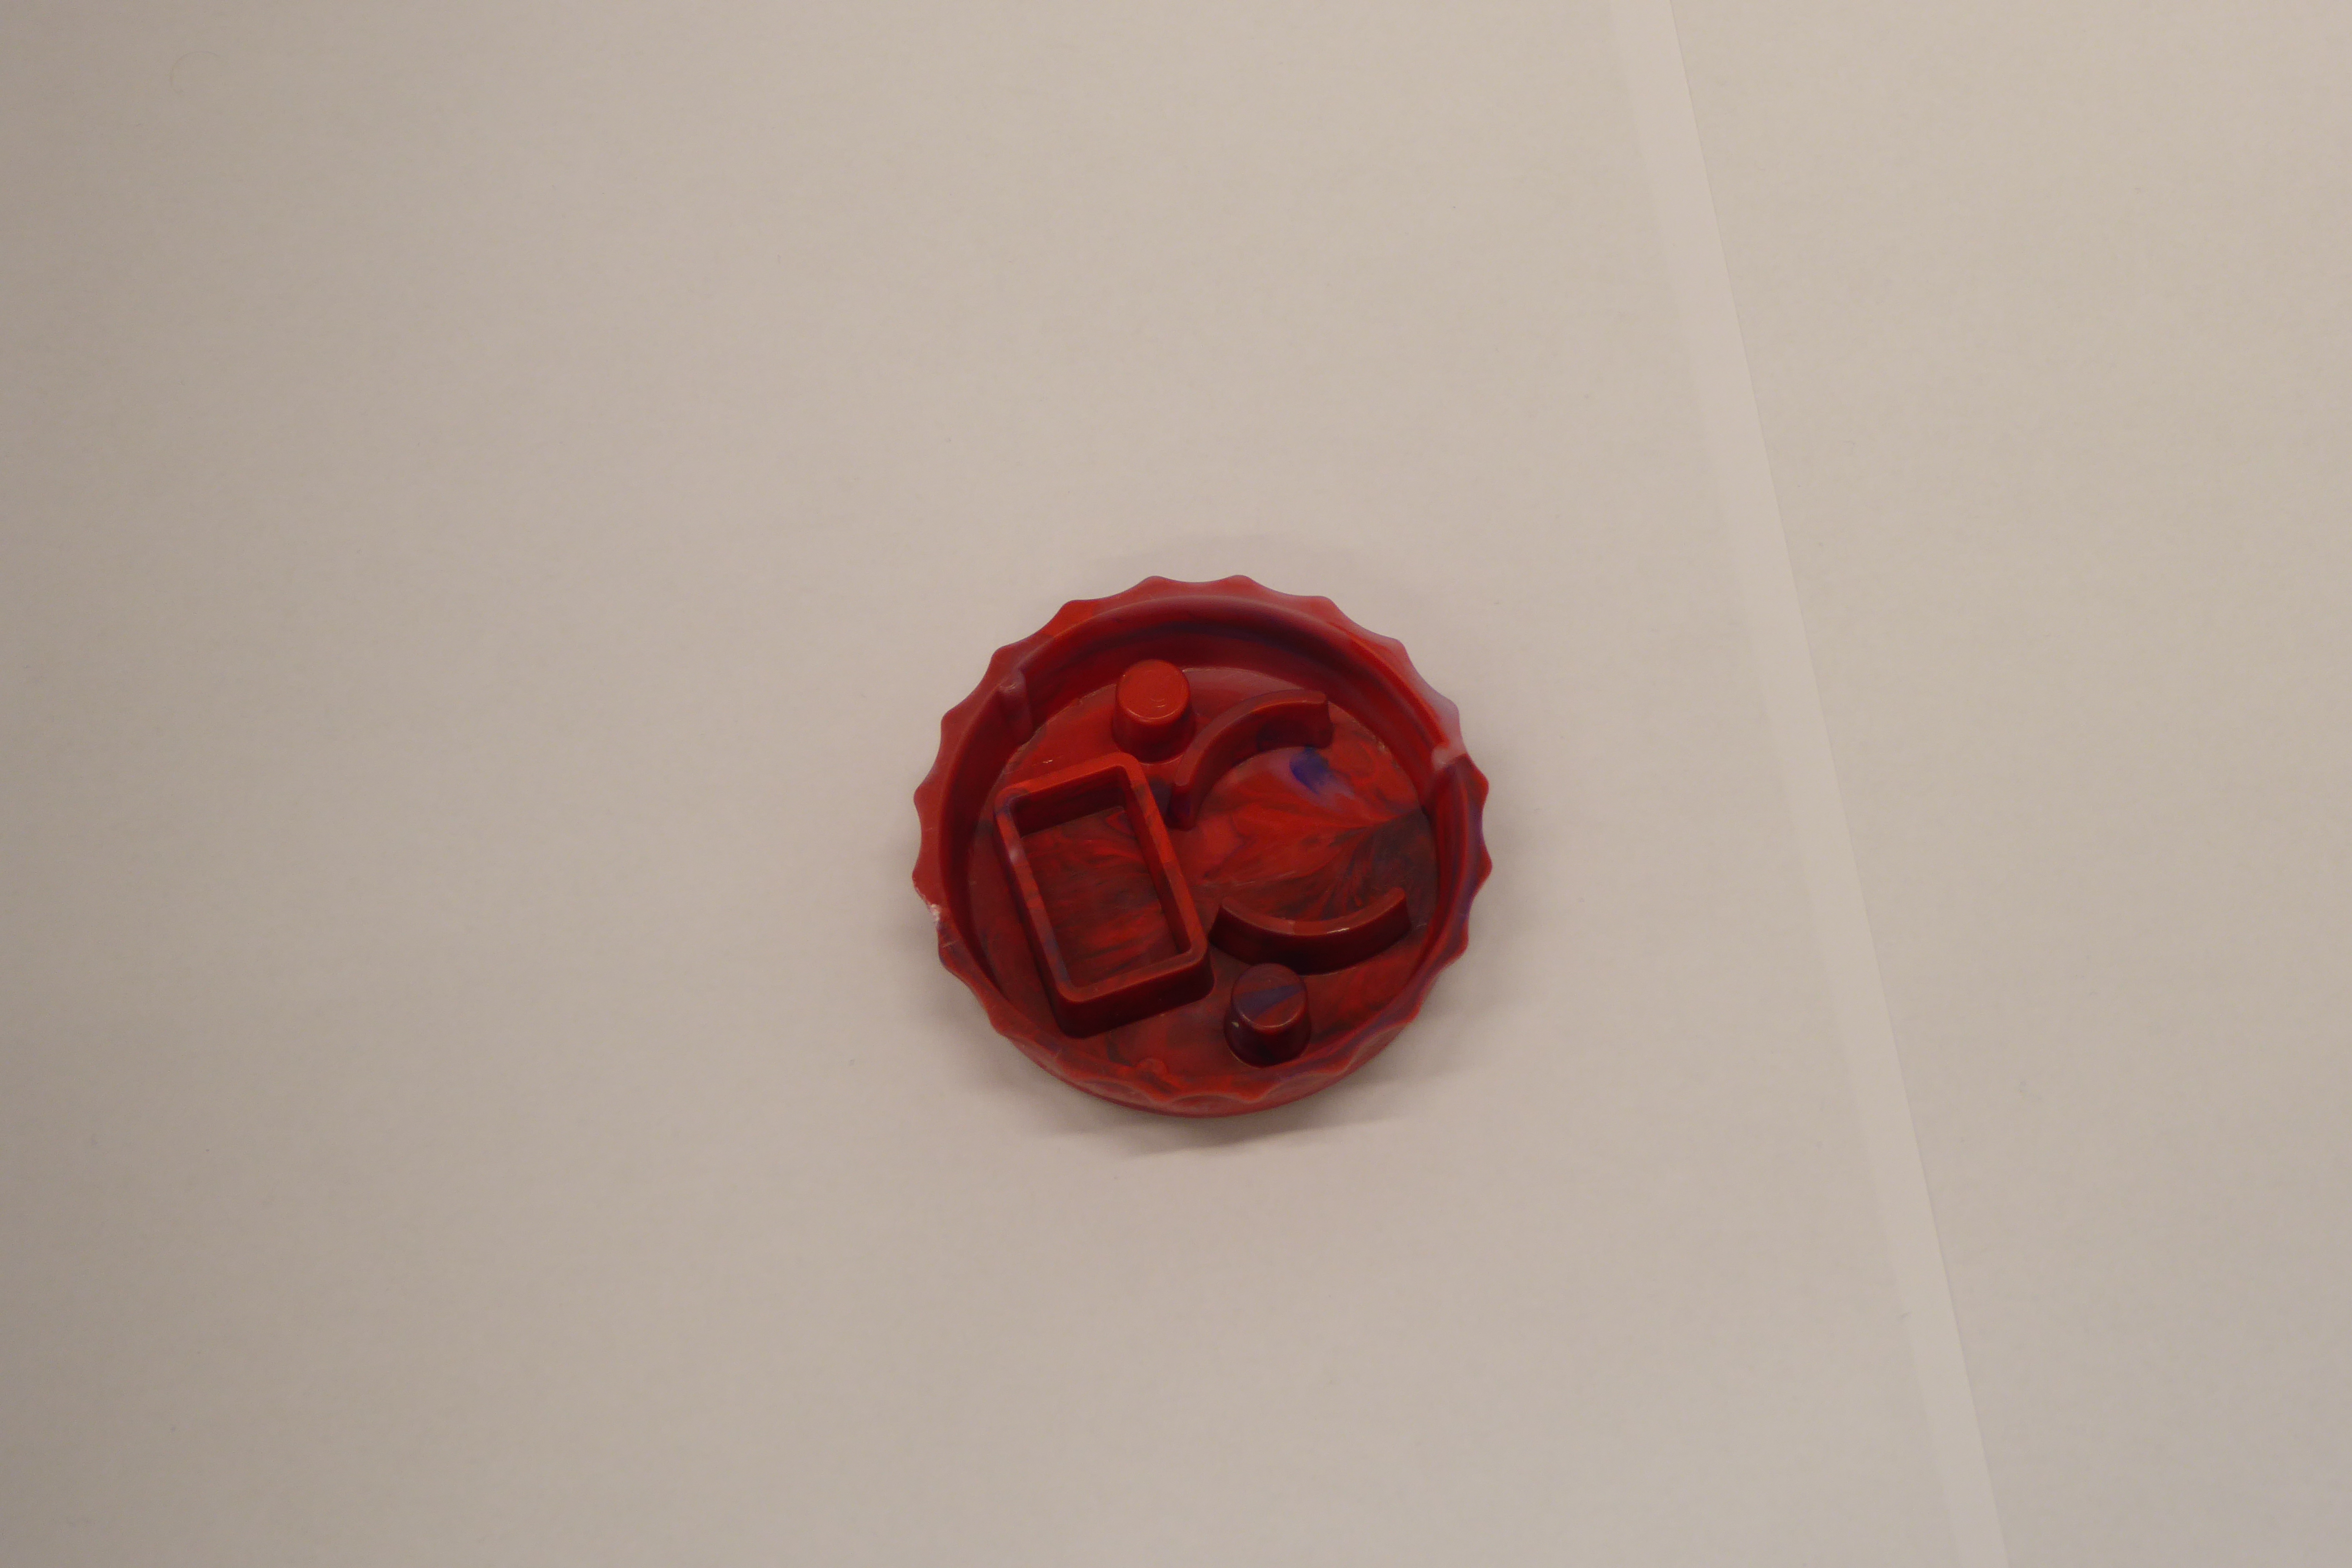
Label: Bottle Opener - Cover